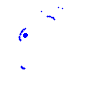
Particle: electron